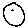
Label: moon